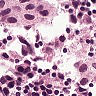
Metastatic tissue present: yes